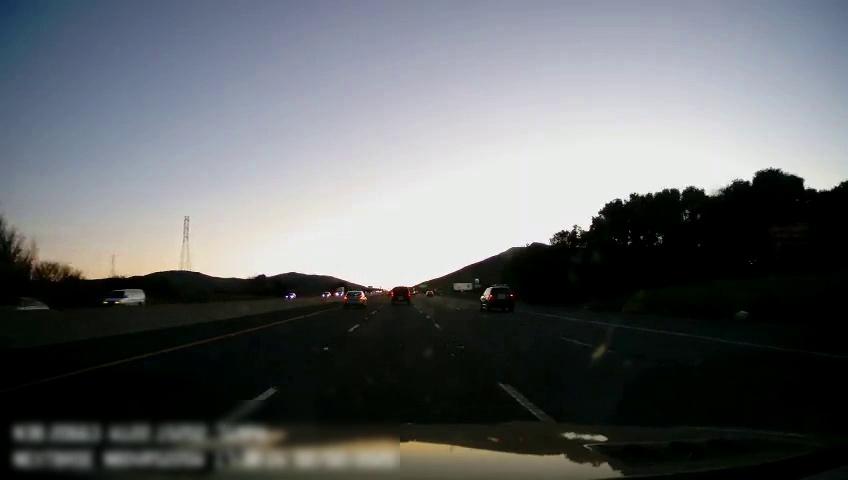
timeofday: Day
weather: Sunny
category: Drivable Space
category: Vehicles | Car
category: Vehicles | SUV
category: Vehicles | SUV
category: Vehicles | Van
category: Vehicles | Car
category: Vehicles | SUV
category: Vehicles | SUV
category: Vehicles | Truck
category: Lanes | Alternate Lane
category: Lanes | Current Lane
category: Lanes | Current Lane
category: Lanes | Alternate Lane
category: Lanes | Alternate Lane